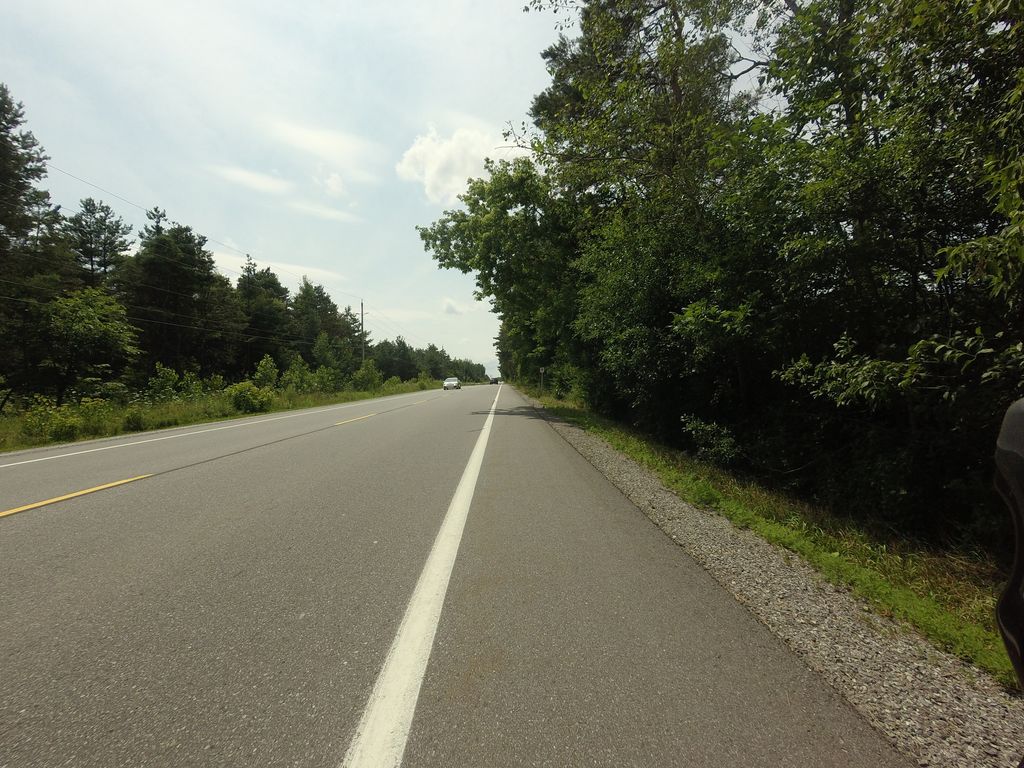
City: ottawa-gatineau